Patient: sex F, age 73
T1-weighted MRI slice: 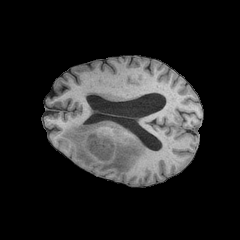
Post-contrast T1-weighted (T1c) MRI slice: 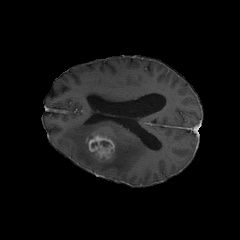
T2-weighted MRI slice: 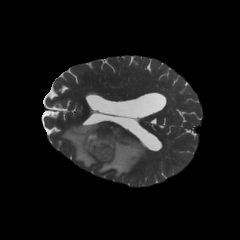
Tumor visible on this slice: yes
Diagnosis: Glioblastoma, IDH-wildtype
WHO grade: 4